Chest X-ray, PA view. Patient: 32 years old, sex F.
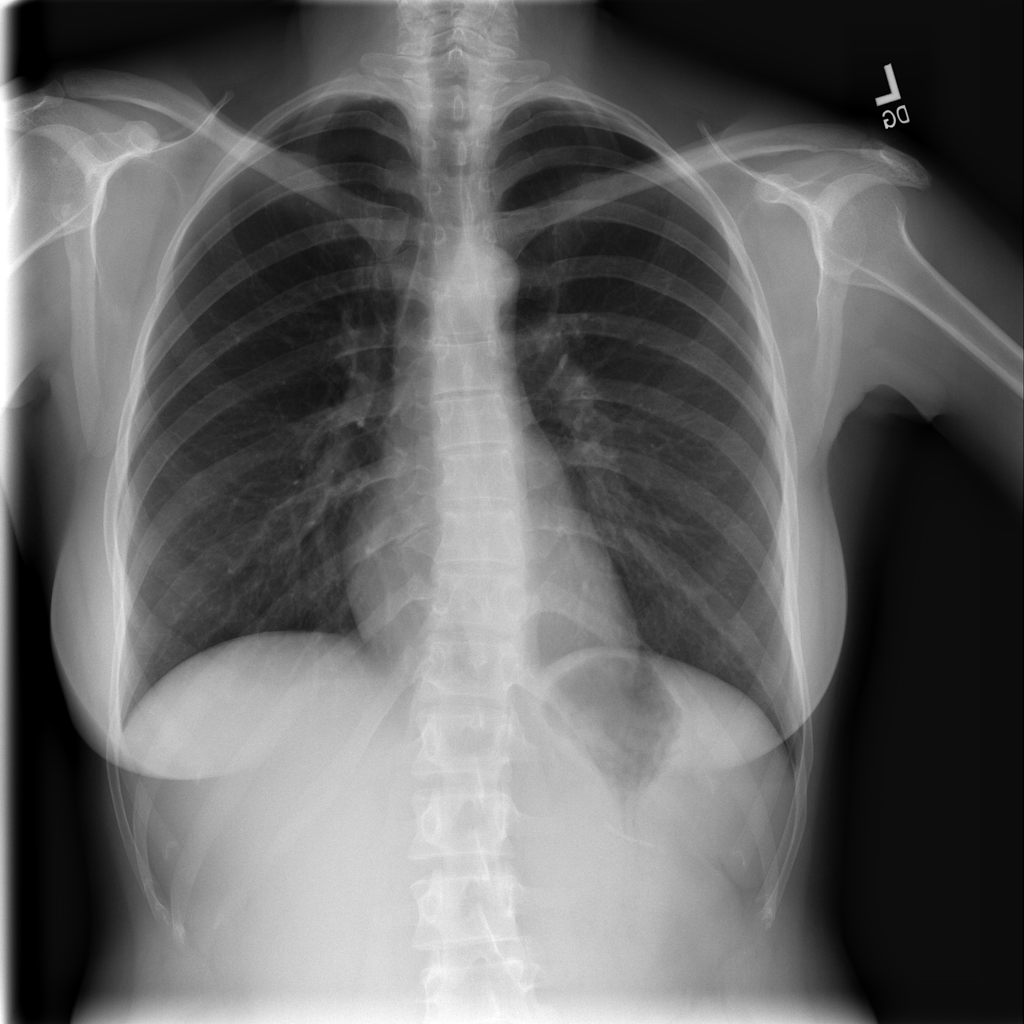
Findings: Nodule